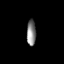
Tissue: prostate
Cell type: T cells
Senescence score: 0.7137
Nuclear area (px): 232
Mean DAPI intensity: 133.53